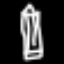
Label: pencil